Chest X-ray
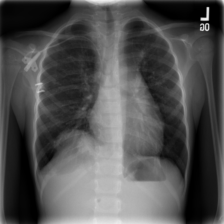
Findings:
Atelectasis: negative
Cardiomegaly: negative
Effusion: negative
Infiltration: positive
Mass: negative
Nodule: negative
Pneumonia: negative
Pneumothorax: negative
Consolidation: negative
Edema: negative
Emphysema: negative
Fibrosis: negative
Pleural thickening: negative
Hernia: negative